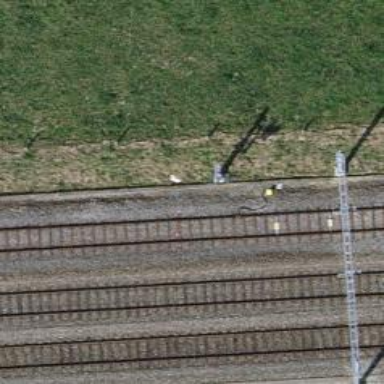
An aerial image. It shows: Railway siding with one electrified track and contact line for powering the train.